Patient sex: F
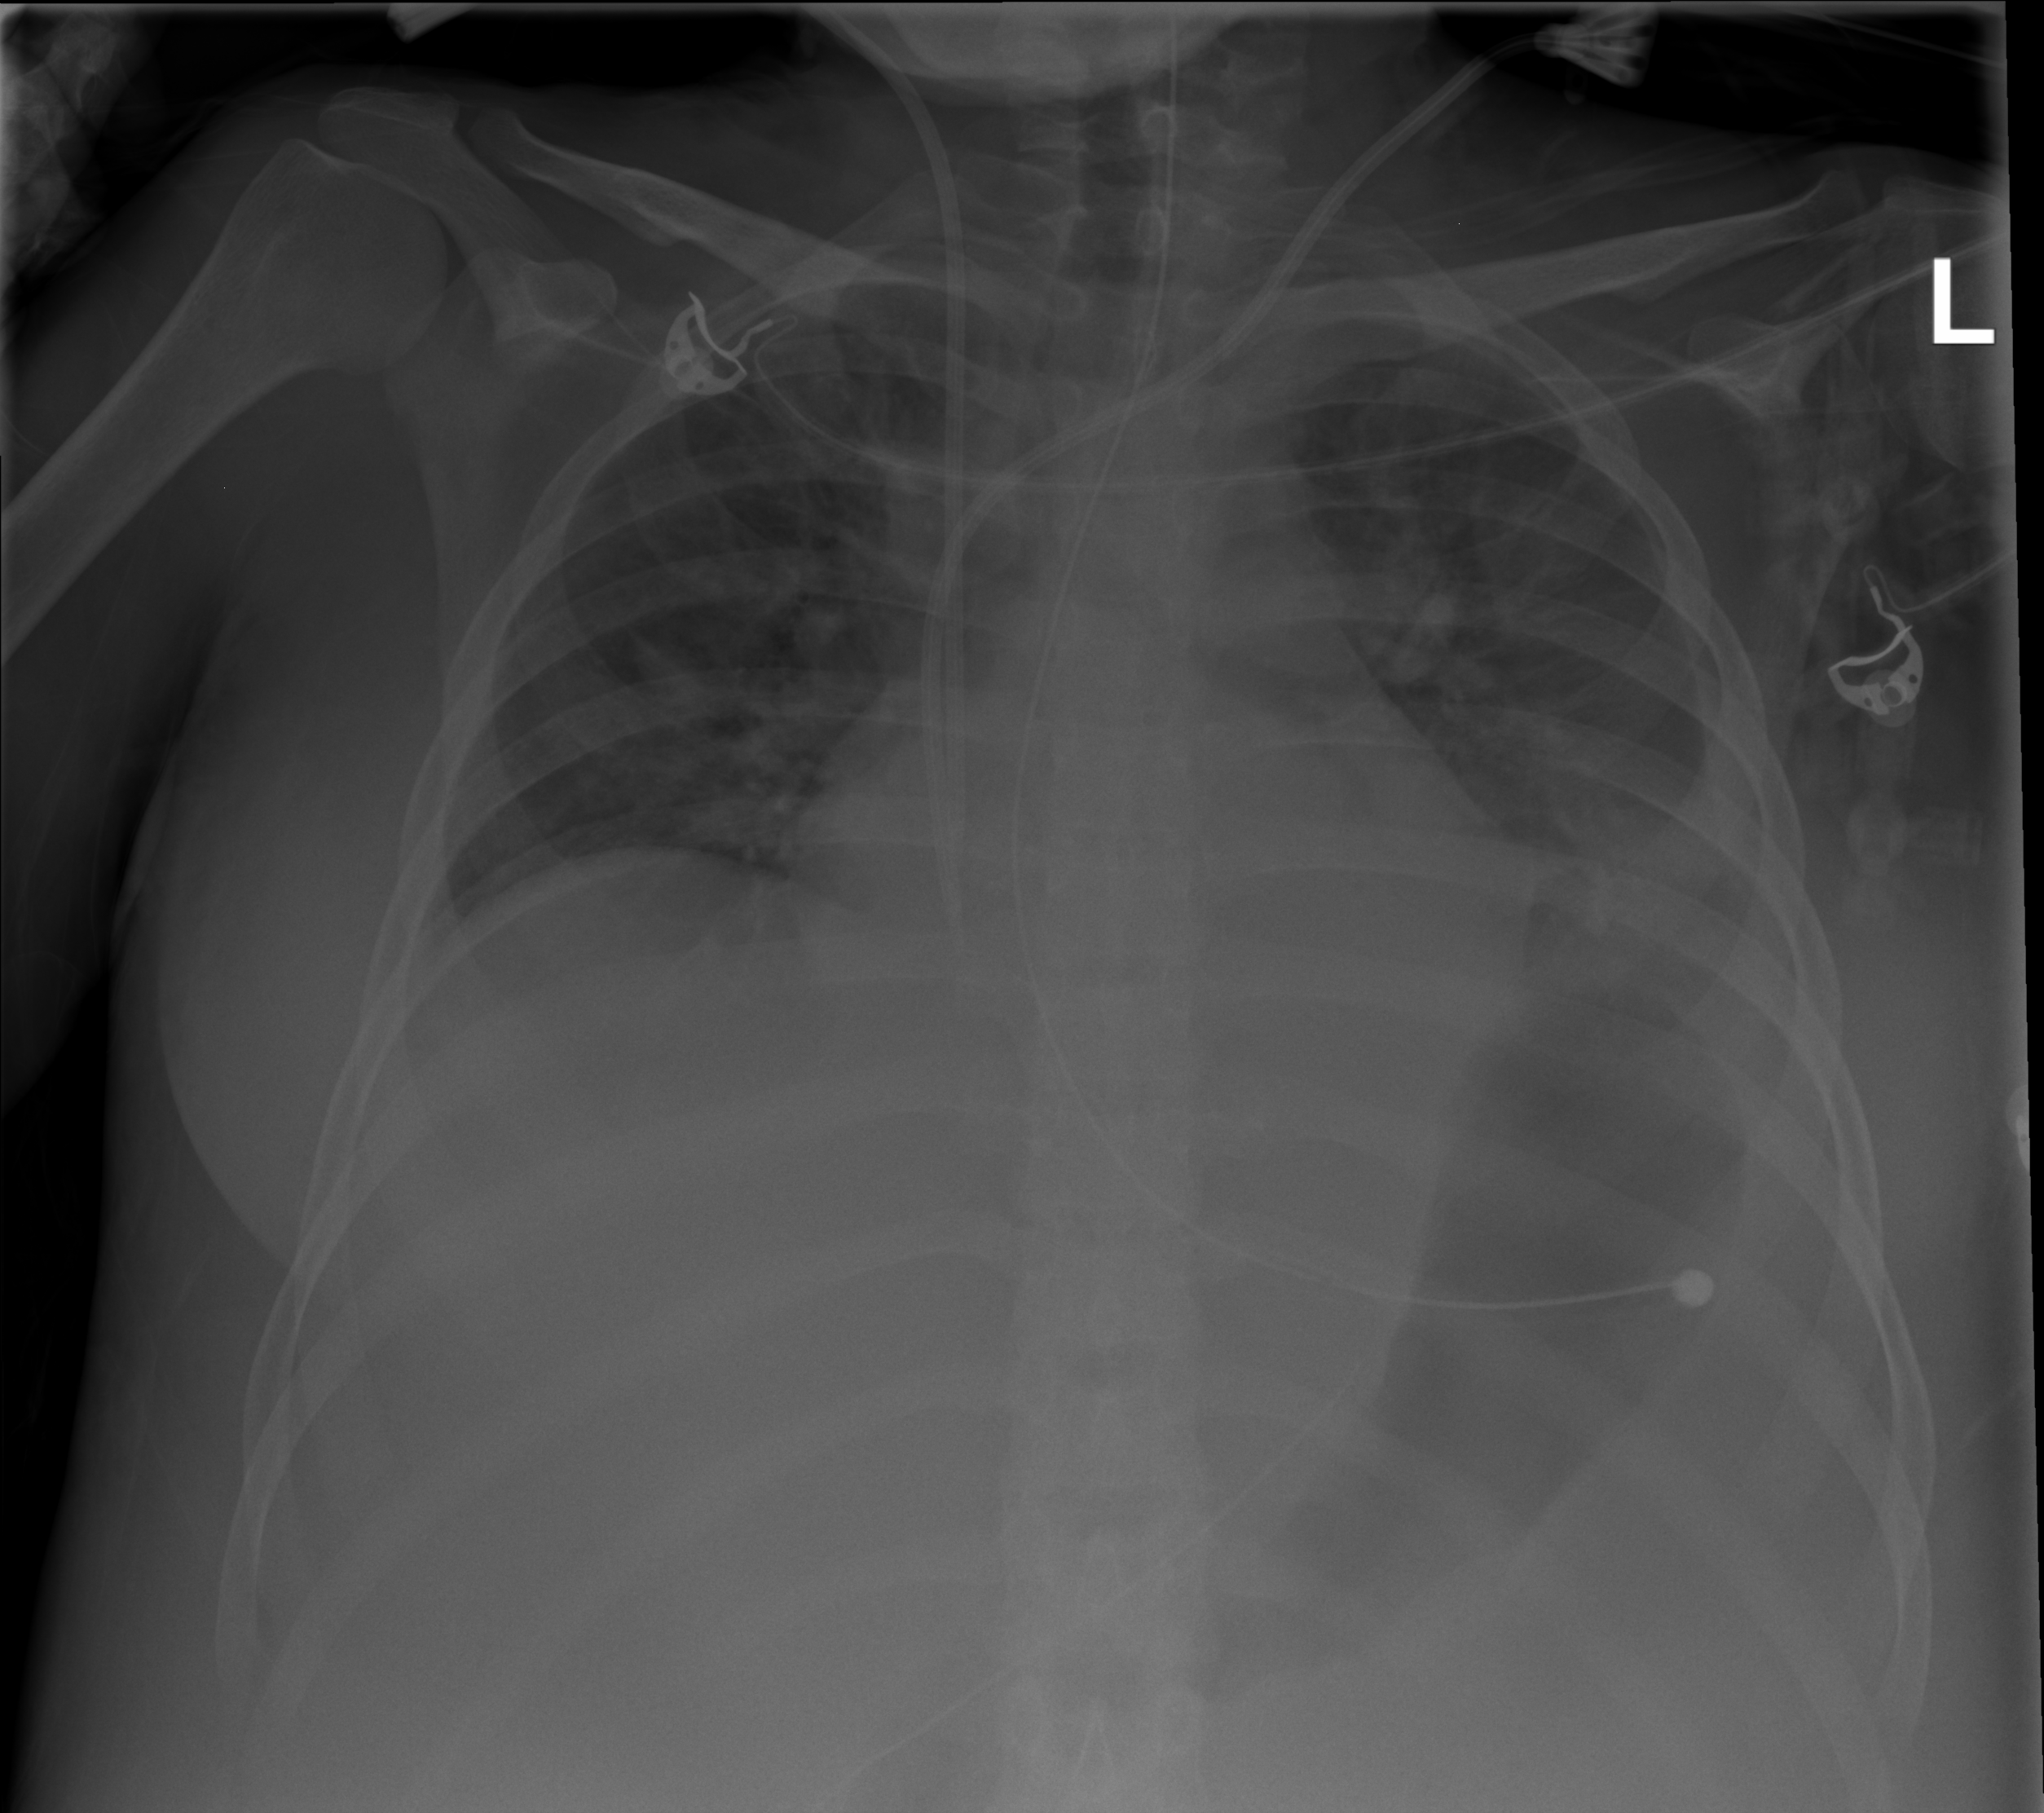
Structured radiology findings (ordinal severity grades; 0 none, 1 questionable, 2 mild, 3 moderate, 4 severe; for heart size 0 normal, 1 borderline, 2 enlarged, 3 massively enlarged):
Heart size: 0
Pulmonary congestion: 0
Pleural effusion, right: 0
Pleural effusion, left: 2
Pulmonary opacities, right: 0
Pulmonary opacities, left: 0
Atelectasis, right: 0
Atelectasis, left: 2